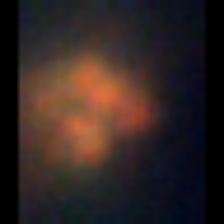
Taxon: Unknown_detritus
Group: Unknown